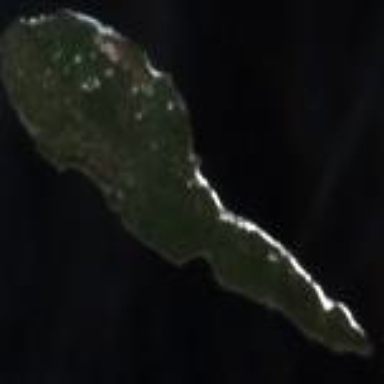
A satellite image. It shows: Image showing island.